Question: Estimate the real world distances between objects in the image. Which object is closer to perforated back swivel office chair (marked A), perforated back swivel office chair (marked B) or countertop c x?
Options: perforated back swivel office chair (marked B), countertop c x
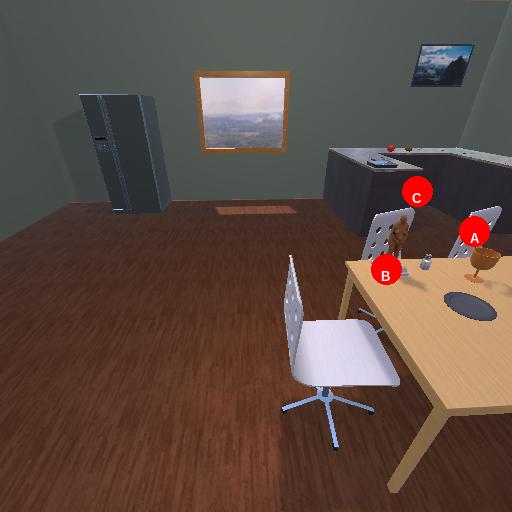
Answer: perforated back swivel office chair (marked B)